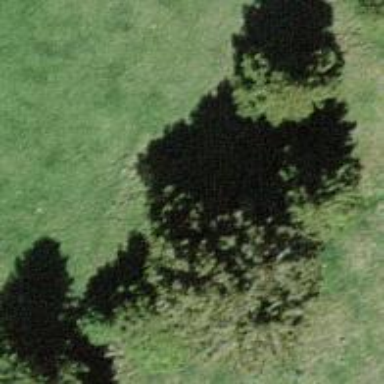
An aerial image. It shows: Needle-leaved tree in its natural environment.